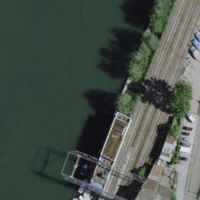
EUNIS habitat code: 57
Species observed at this site:
Ambrosia trifida